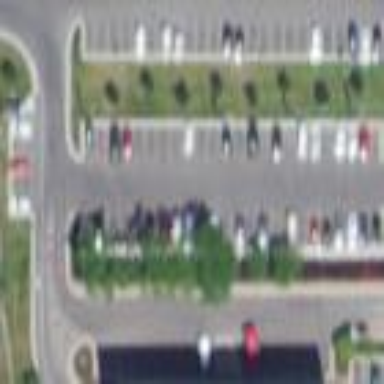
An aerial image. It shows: Parking area with asphalt surface. The parking spaces are oriented parallel to each other.